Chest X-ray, PA view. Patient: 69 years old, sex F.
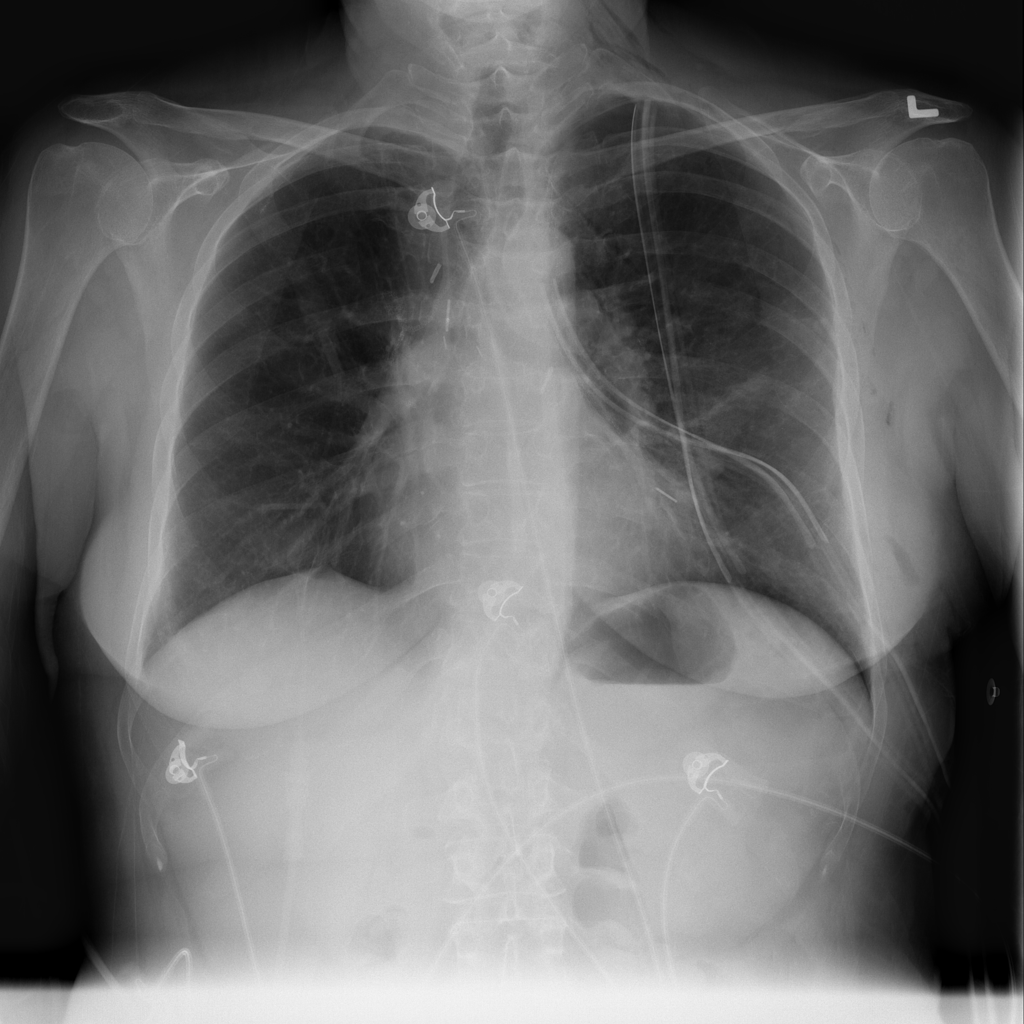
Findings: Emphysema